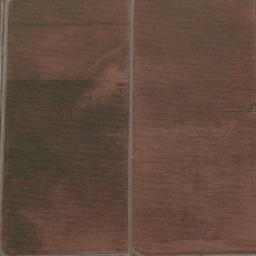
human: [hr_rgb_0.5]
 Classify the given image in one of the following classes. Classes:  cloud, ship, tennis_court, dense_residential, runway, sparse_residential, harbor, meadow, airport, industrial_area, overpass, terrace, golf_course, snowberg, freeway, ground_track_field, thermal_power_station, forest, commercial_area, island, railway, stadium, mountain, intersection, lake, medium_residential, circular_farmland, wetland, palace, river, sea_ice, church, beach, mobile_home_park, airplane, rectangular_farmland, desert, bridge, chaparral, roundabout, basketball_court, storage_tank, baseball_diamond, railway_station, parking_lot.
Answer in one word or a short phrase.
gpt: rectangular_farmland